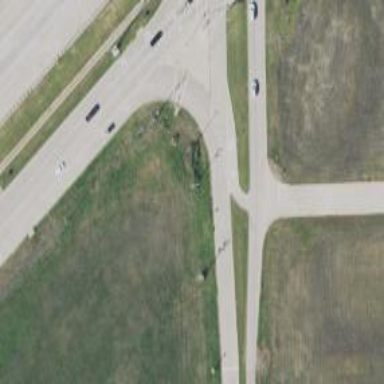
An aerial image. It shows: Tertiary link road.